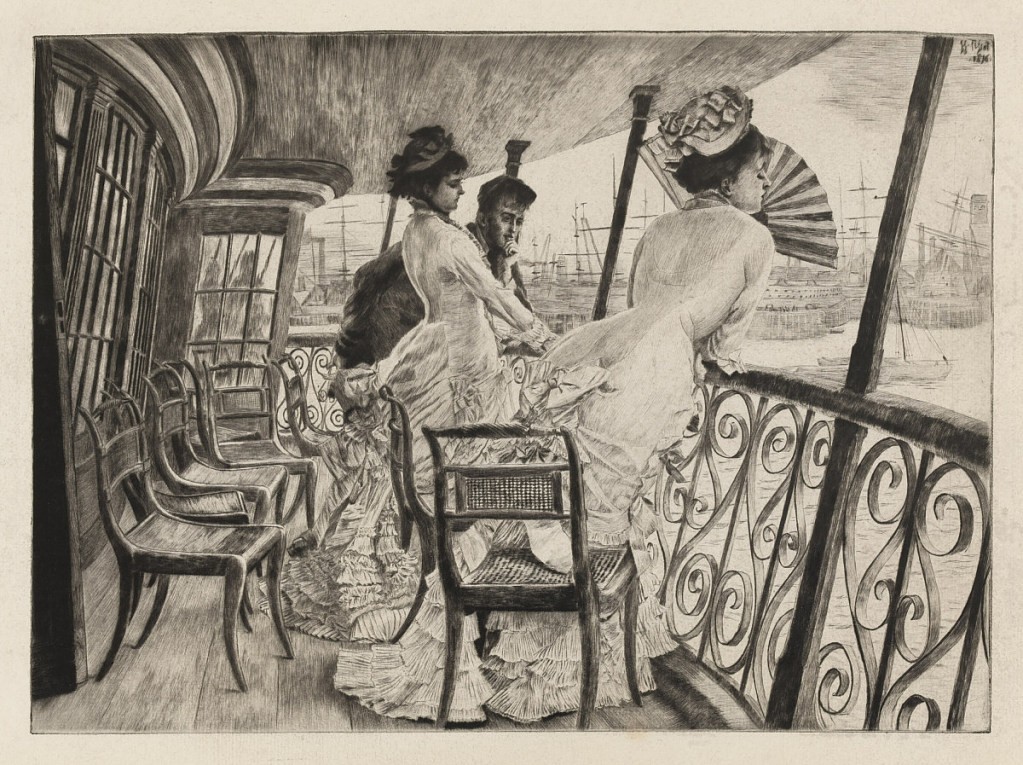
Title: The Gallery of H.M.S. Calcutta (Souvenir of a Ball on Shipboard)
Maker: James Joseph Tissot, French, 1836 – 1902
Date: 1876
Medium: Drypoint on off-white wove paper
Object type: Print
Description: Two women and a gentleman are shown standing on the deck of a ship leaning against the rail at right. In the distance, a view of a harbor with ships.